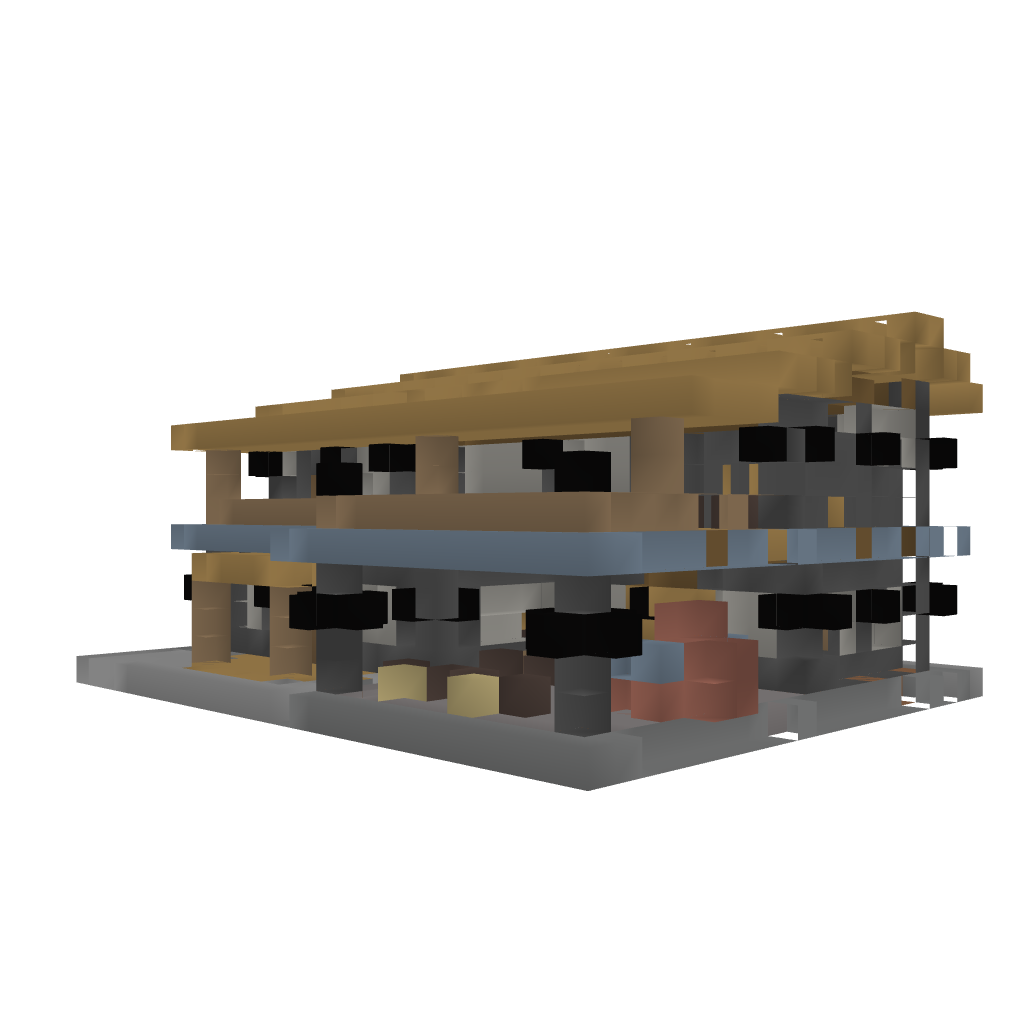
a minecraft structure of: My house